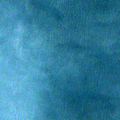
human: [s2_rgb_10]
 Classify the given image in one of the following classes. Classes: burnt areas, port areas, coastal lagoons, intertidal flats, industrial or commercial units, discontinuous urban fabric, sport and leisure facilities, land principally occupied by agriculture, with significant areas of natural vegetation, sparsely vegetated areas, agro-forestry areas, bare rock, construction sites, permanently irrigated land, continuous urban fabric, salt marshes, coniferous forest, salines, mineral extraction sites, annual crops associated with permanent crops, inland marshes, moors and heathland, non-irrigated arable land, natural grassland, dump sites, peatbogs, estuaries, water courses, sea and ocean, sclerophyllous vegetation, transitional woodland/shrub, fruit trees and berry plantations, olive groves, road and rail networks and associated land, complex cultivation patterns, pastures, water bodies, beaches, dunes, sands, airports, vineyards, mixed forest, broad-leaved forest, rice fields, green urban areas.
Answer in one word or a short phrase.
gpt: sea and ocean